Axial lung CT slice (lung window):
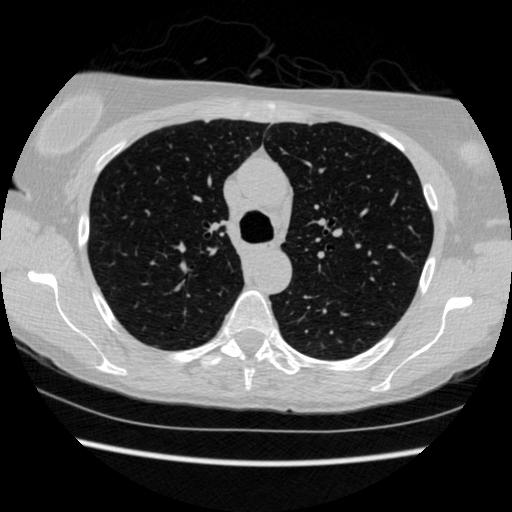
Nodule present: no